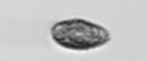
Label: Pseudochattonella_farcimen